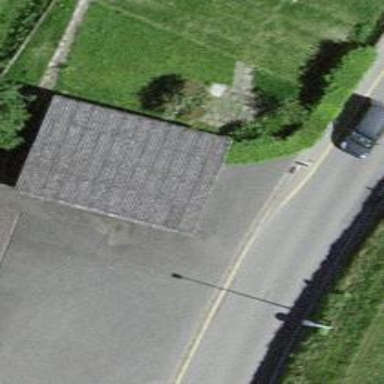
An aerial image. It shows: Garage building.